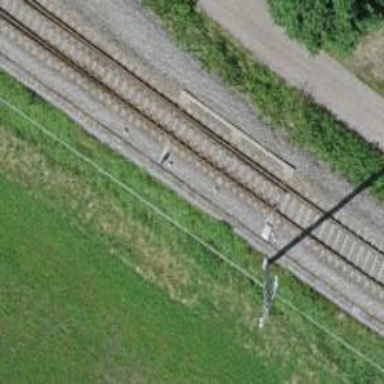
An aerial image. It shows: Railway switch.